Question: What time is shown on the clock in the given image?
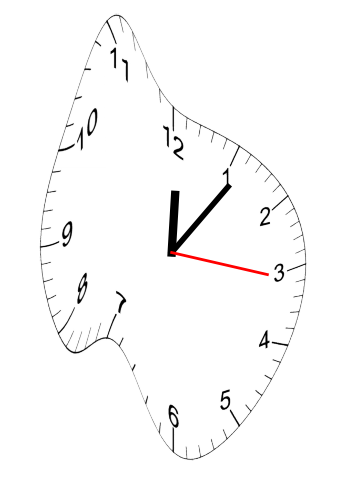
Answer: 12:06:16